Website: apple
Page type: customer-info-address
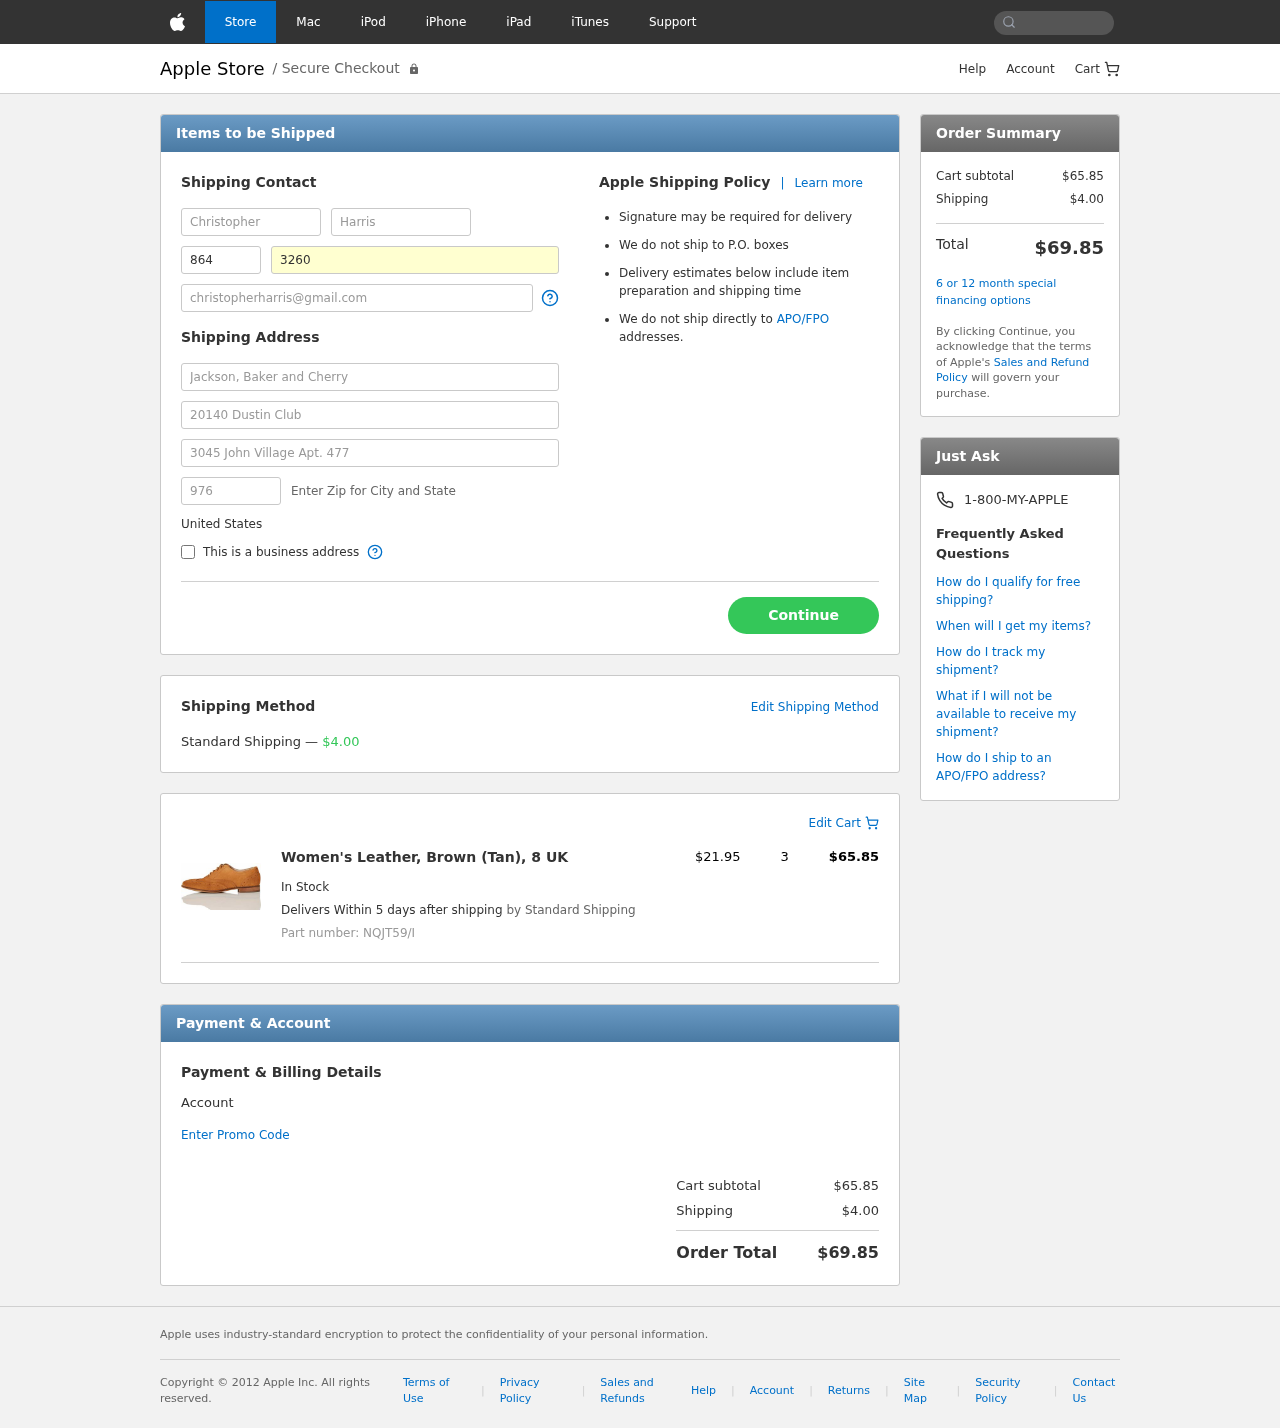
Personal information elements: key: PII_COUNTRY
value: United States
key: PII_FIRSTNAME
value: Christopher
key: PII_LASTNAME
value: Harris
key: PII_PHONE_AREA
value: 864
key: PII_PHONE_LINE
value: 3260
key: PII_EMAIL
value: christopherharris@gmail.com
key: PII_COMPANY
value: Jackson, Baker and Cherry
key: PII_STREET
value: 20140 Dustin Club
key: PII_STREET2
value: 3045 John Village Apt. 477
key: PII_POSTCODE
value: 97621
Product elements: key: PRODUCT1_NAME
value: Women's Leather, Brown (Tan), 8 UK
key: PRODUCT1_PRICE
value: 21.95
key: PRODUCT1_QUANTITY
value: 3
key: PRODUCT1_SKU
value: NQJT59/I
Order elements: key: ORDER_SHIPPING_COST
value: $4.00
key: ORDER_ITEM_TOTAL
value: $65.85
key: ORDER_SUBTOTAL
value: $65.85
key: ORDER_TOTAL
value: $69.85